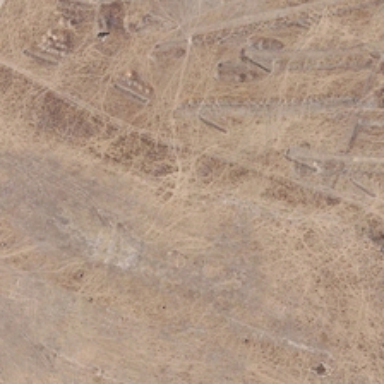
It is a piece of bareland .